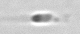
Label: flagellate_morphotype3